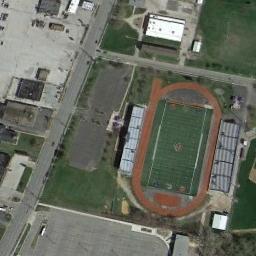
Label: ground_track_field